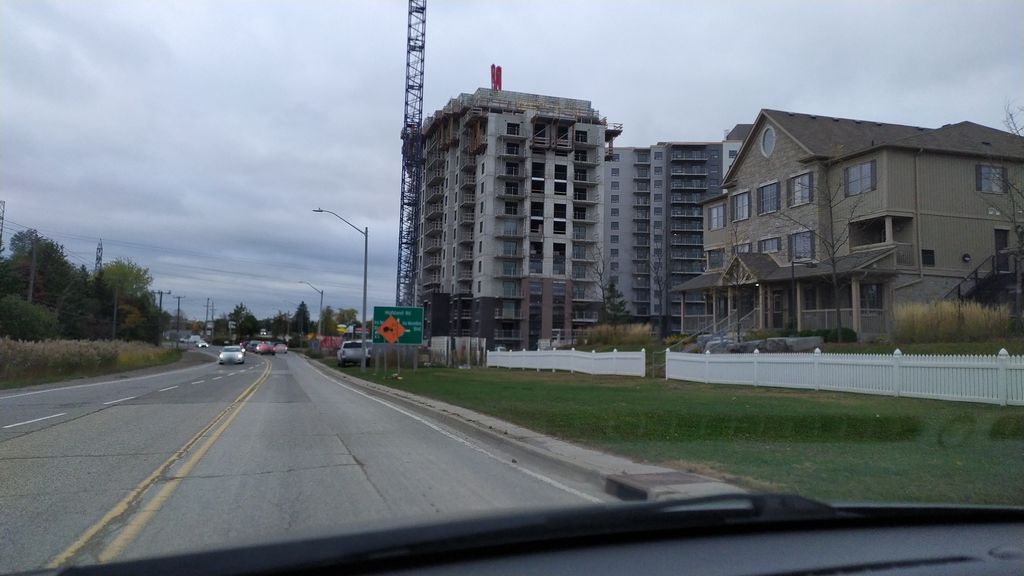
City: kitchener-waterloo